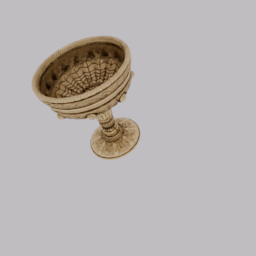
Label: decoration